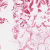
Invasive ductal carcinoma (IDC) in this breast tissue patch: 0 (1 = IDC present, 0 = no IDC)